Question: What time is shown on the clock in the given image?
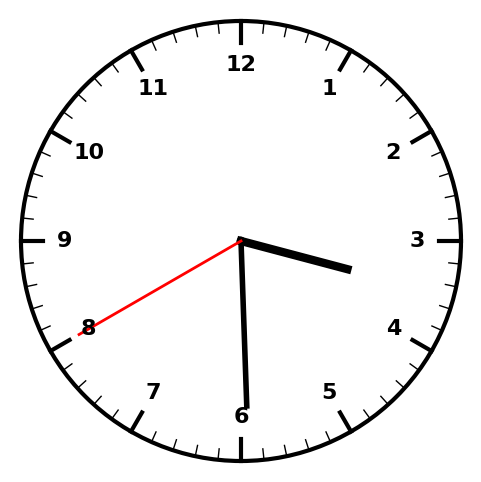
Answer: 03:29:40